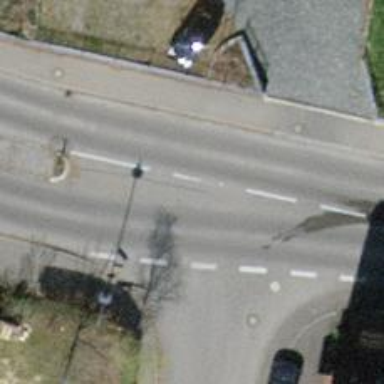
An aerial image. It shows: Secondary road with asphalt surface.